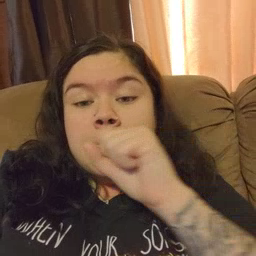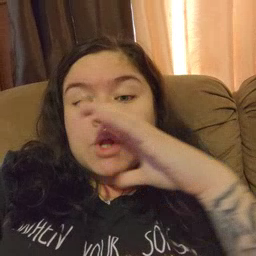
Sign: balloon